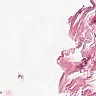
Metastatic tissue present: no